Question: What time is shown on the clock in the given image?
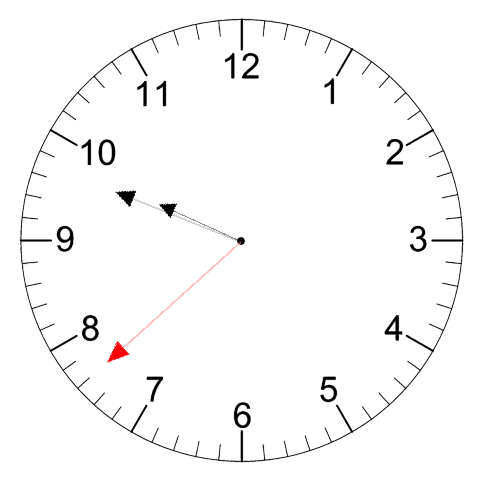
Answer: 09:48:38